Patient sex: M
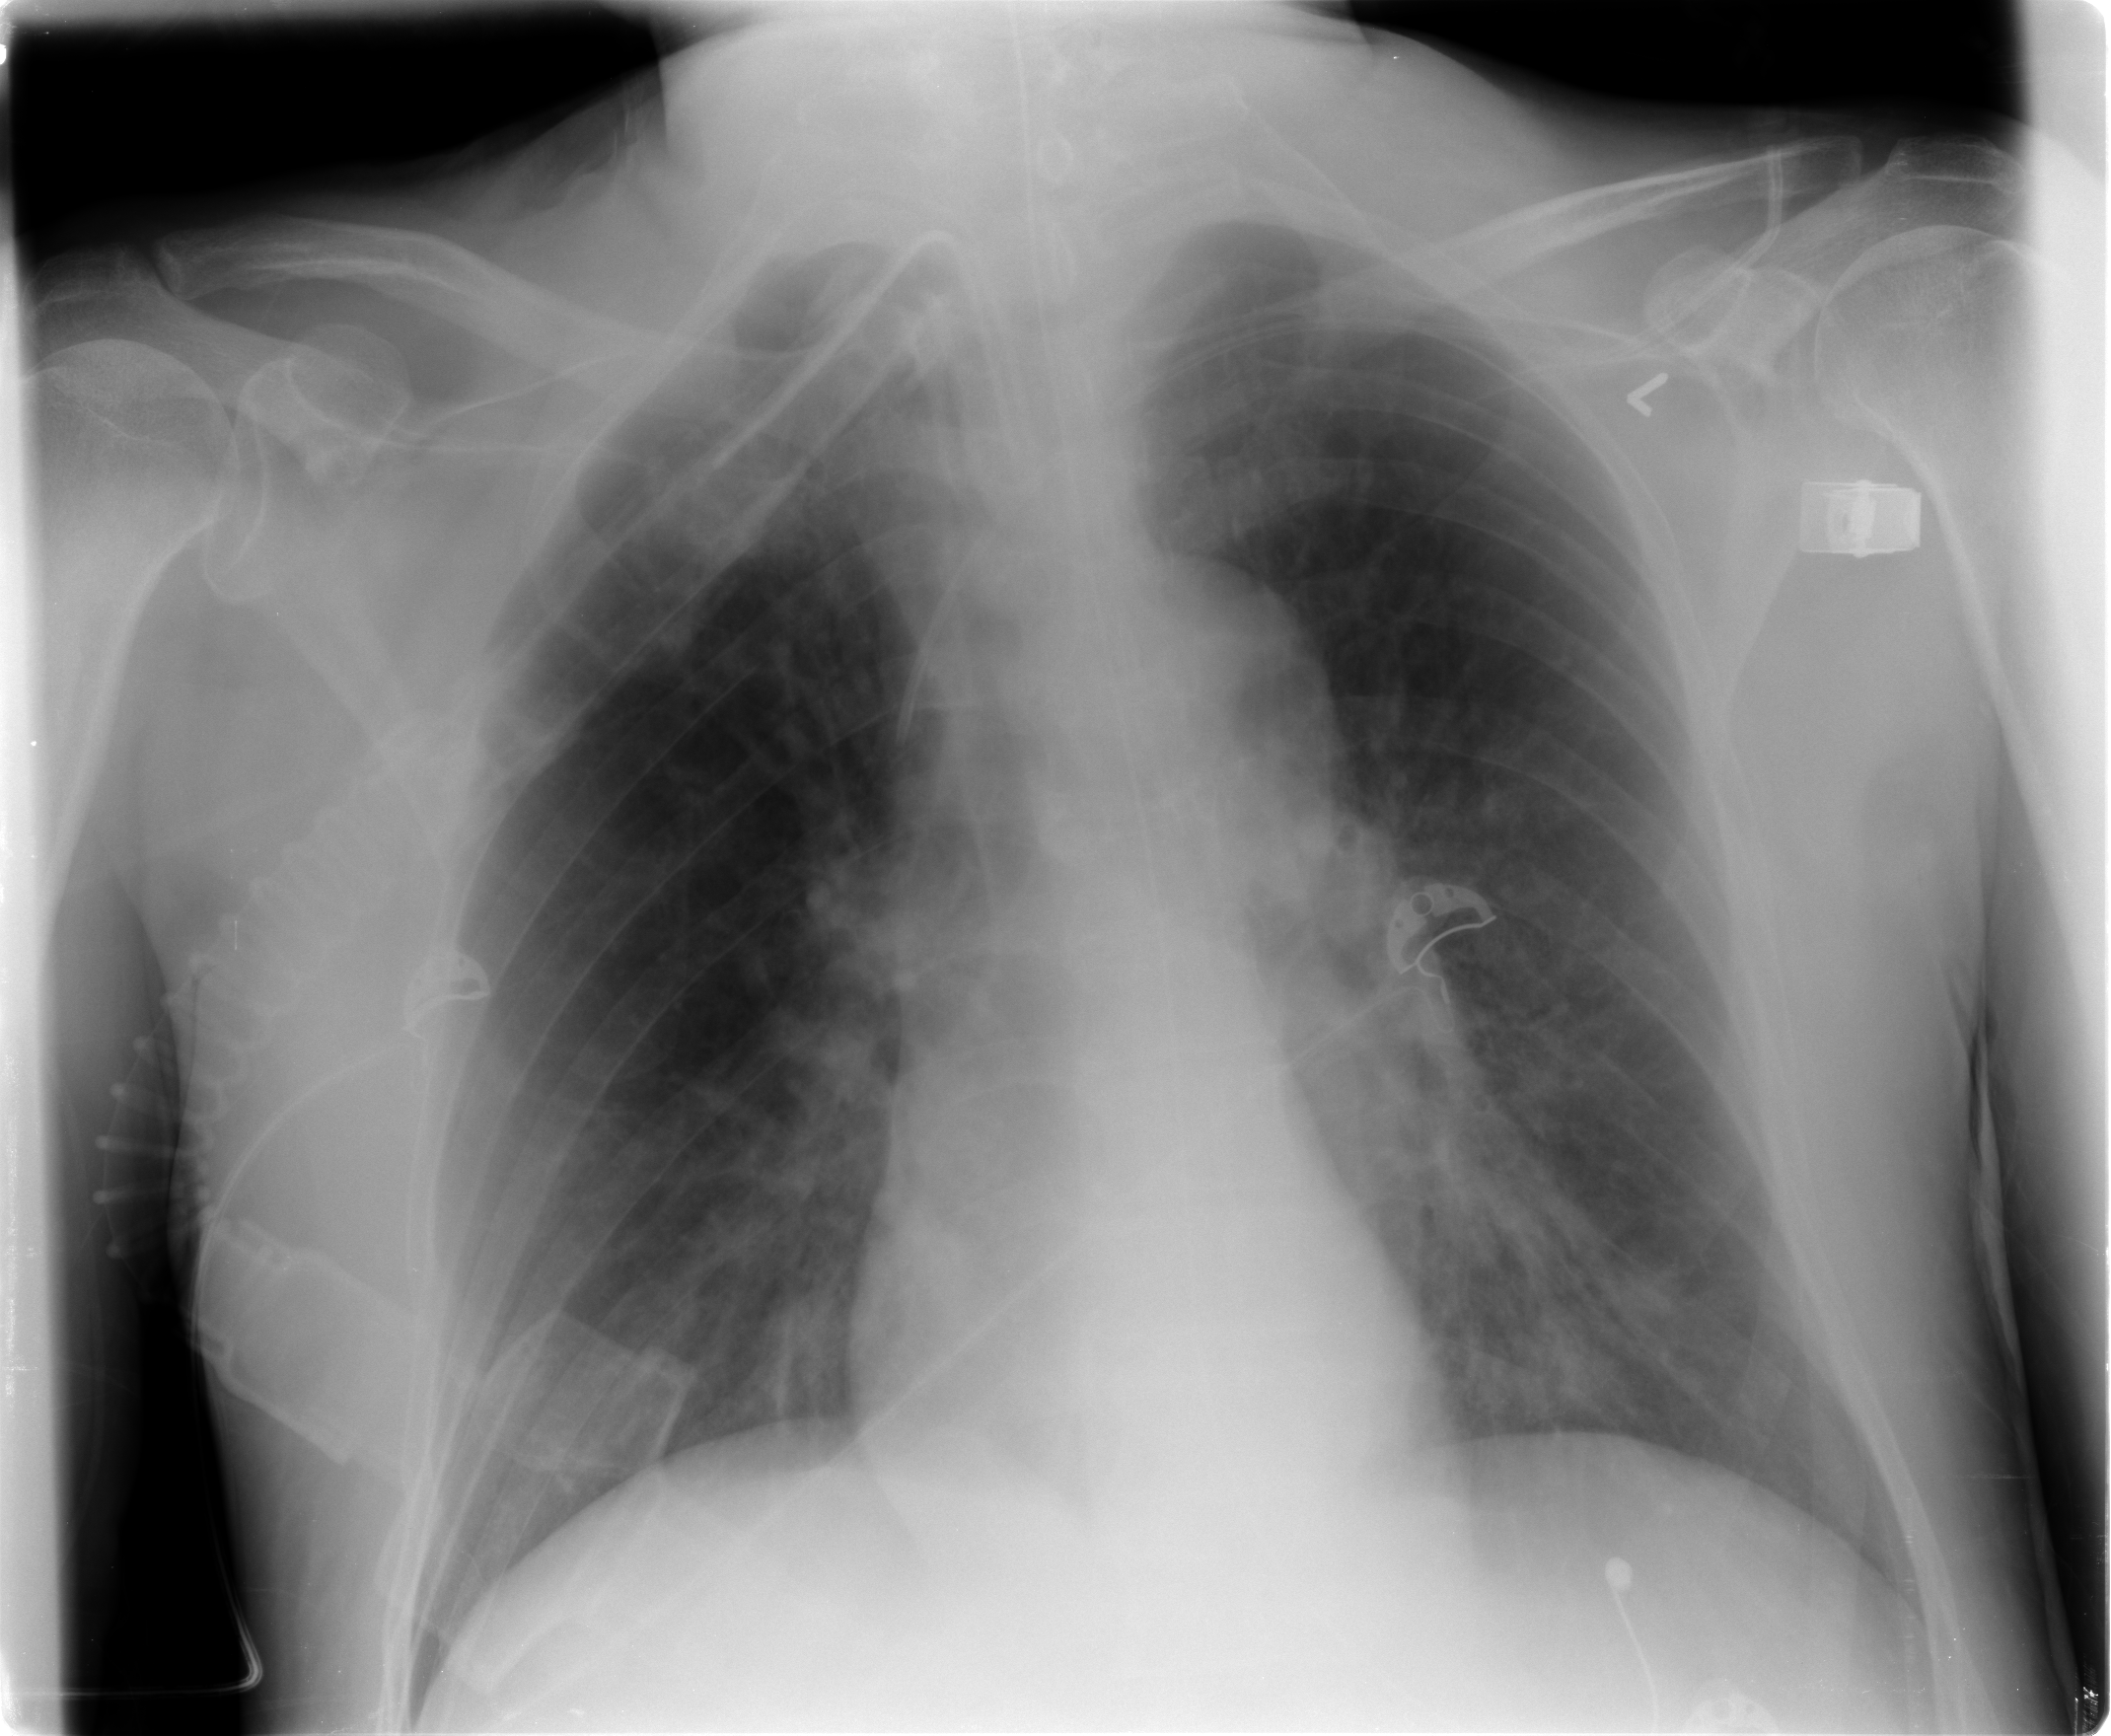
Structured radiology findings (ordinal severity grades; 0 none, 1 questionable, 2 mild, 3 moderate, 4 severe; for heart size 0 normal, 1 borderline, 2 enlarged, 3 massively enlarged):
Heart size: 0
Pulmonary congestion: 0
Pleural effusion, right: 0
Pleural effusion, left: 0
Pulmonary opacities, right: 2
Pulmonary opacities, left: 2
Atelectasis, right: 2
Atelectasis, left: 2